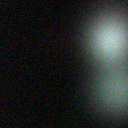
Screen state: off